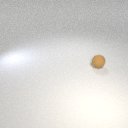
small brown rubber sphere